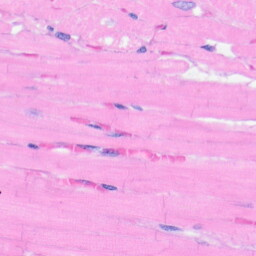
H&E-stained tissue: Heart